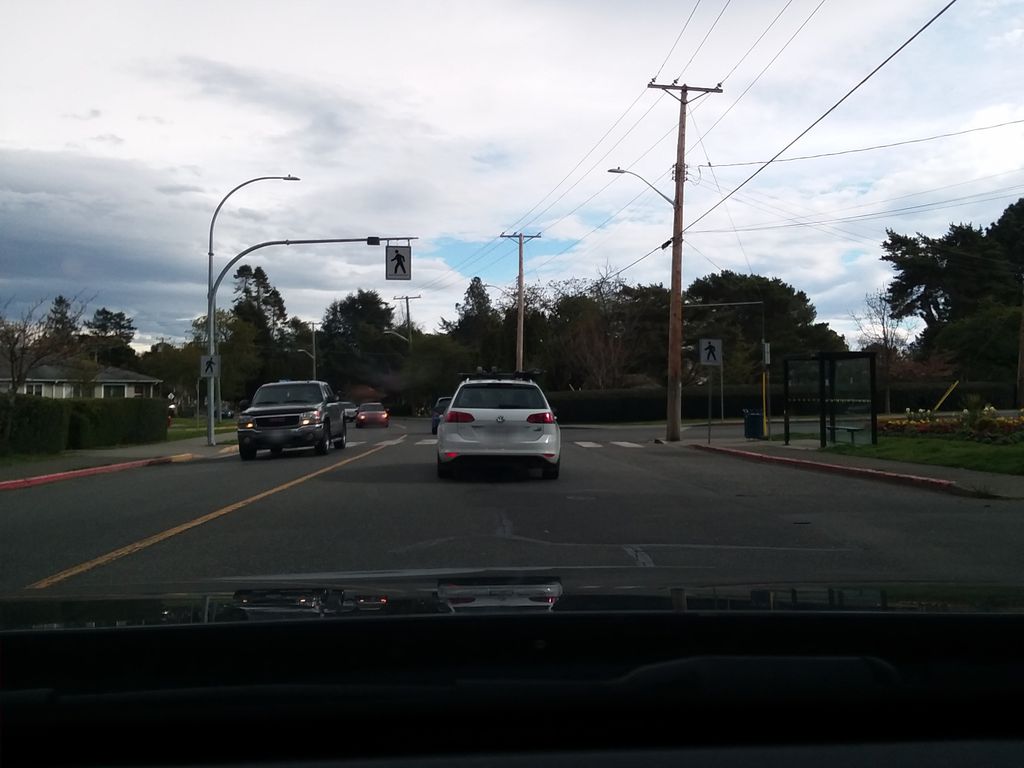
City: victoria